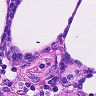
Metastatic tissue present: no